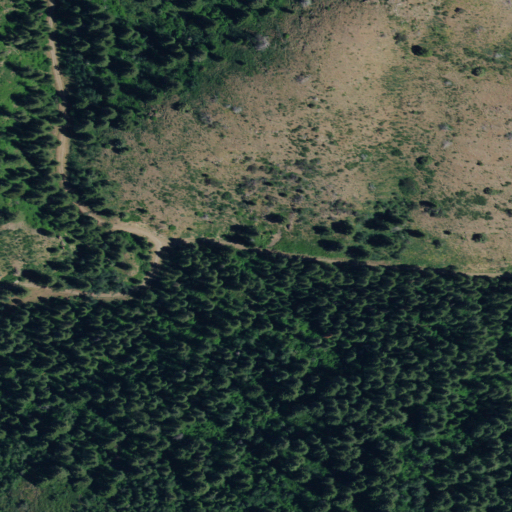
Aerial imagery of valley in Idaho named Pete Lish Canyon containing evergreen forest, shrub, open development, mixed forest, grassland, and deciduous forest